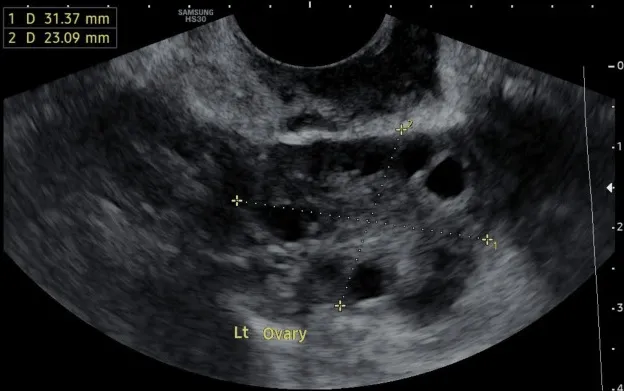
Left (Lt) ovary showing eight follicles on day 3 via transvaginal sonography.
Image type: radiology (ultrasound)